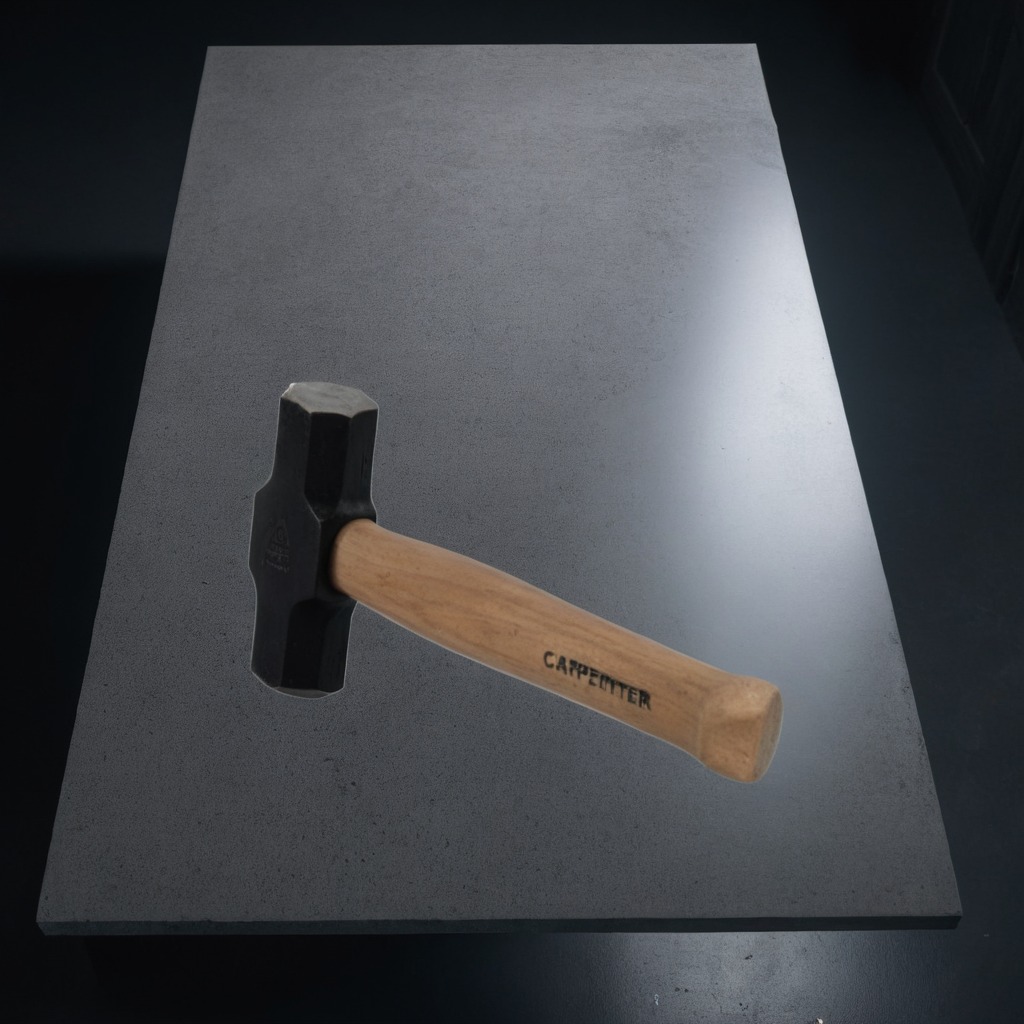
A hammer is lying on a clean granite table inside a workshop at night.